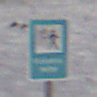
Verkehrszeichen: Verkehrshelfer
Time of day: MorningAfternoon
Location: Outdoor (Nature)
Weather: PartlyCloudy
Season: Winter
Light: Natural